Question: What does the blue line in the memory tab gauge represent?

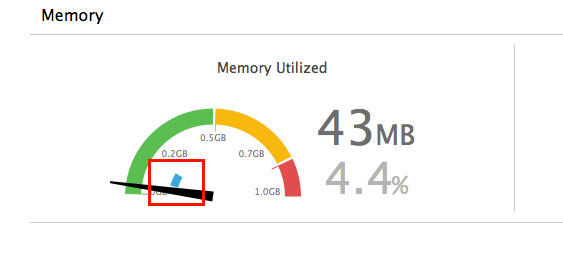
Answer: IIRC, It represents the range of the last few minutes of memory utilisation in Memory gauge and CPU utilisation in CPU gauge. So, you know whether things have been wildly swinging back and forth or is it just been picked at a narrow range.
Here in your case, 43MB is what currently being utilised but the inner blue arc represents the range of memory utilised by your app over a certain period.
For example, CPU is utilised in the range of 60% -100% and memory is 30-120MB.